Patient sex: M
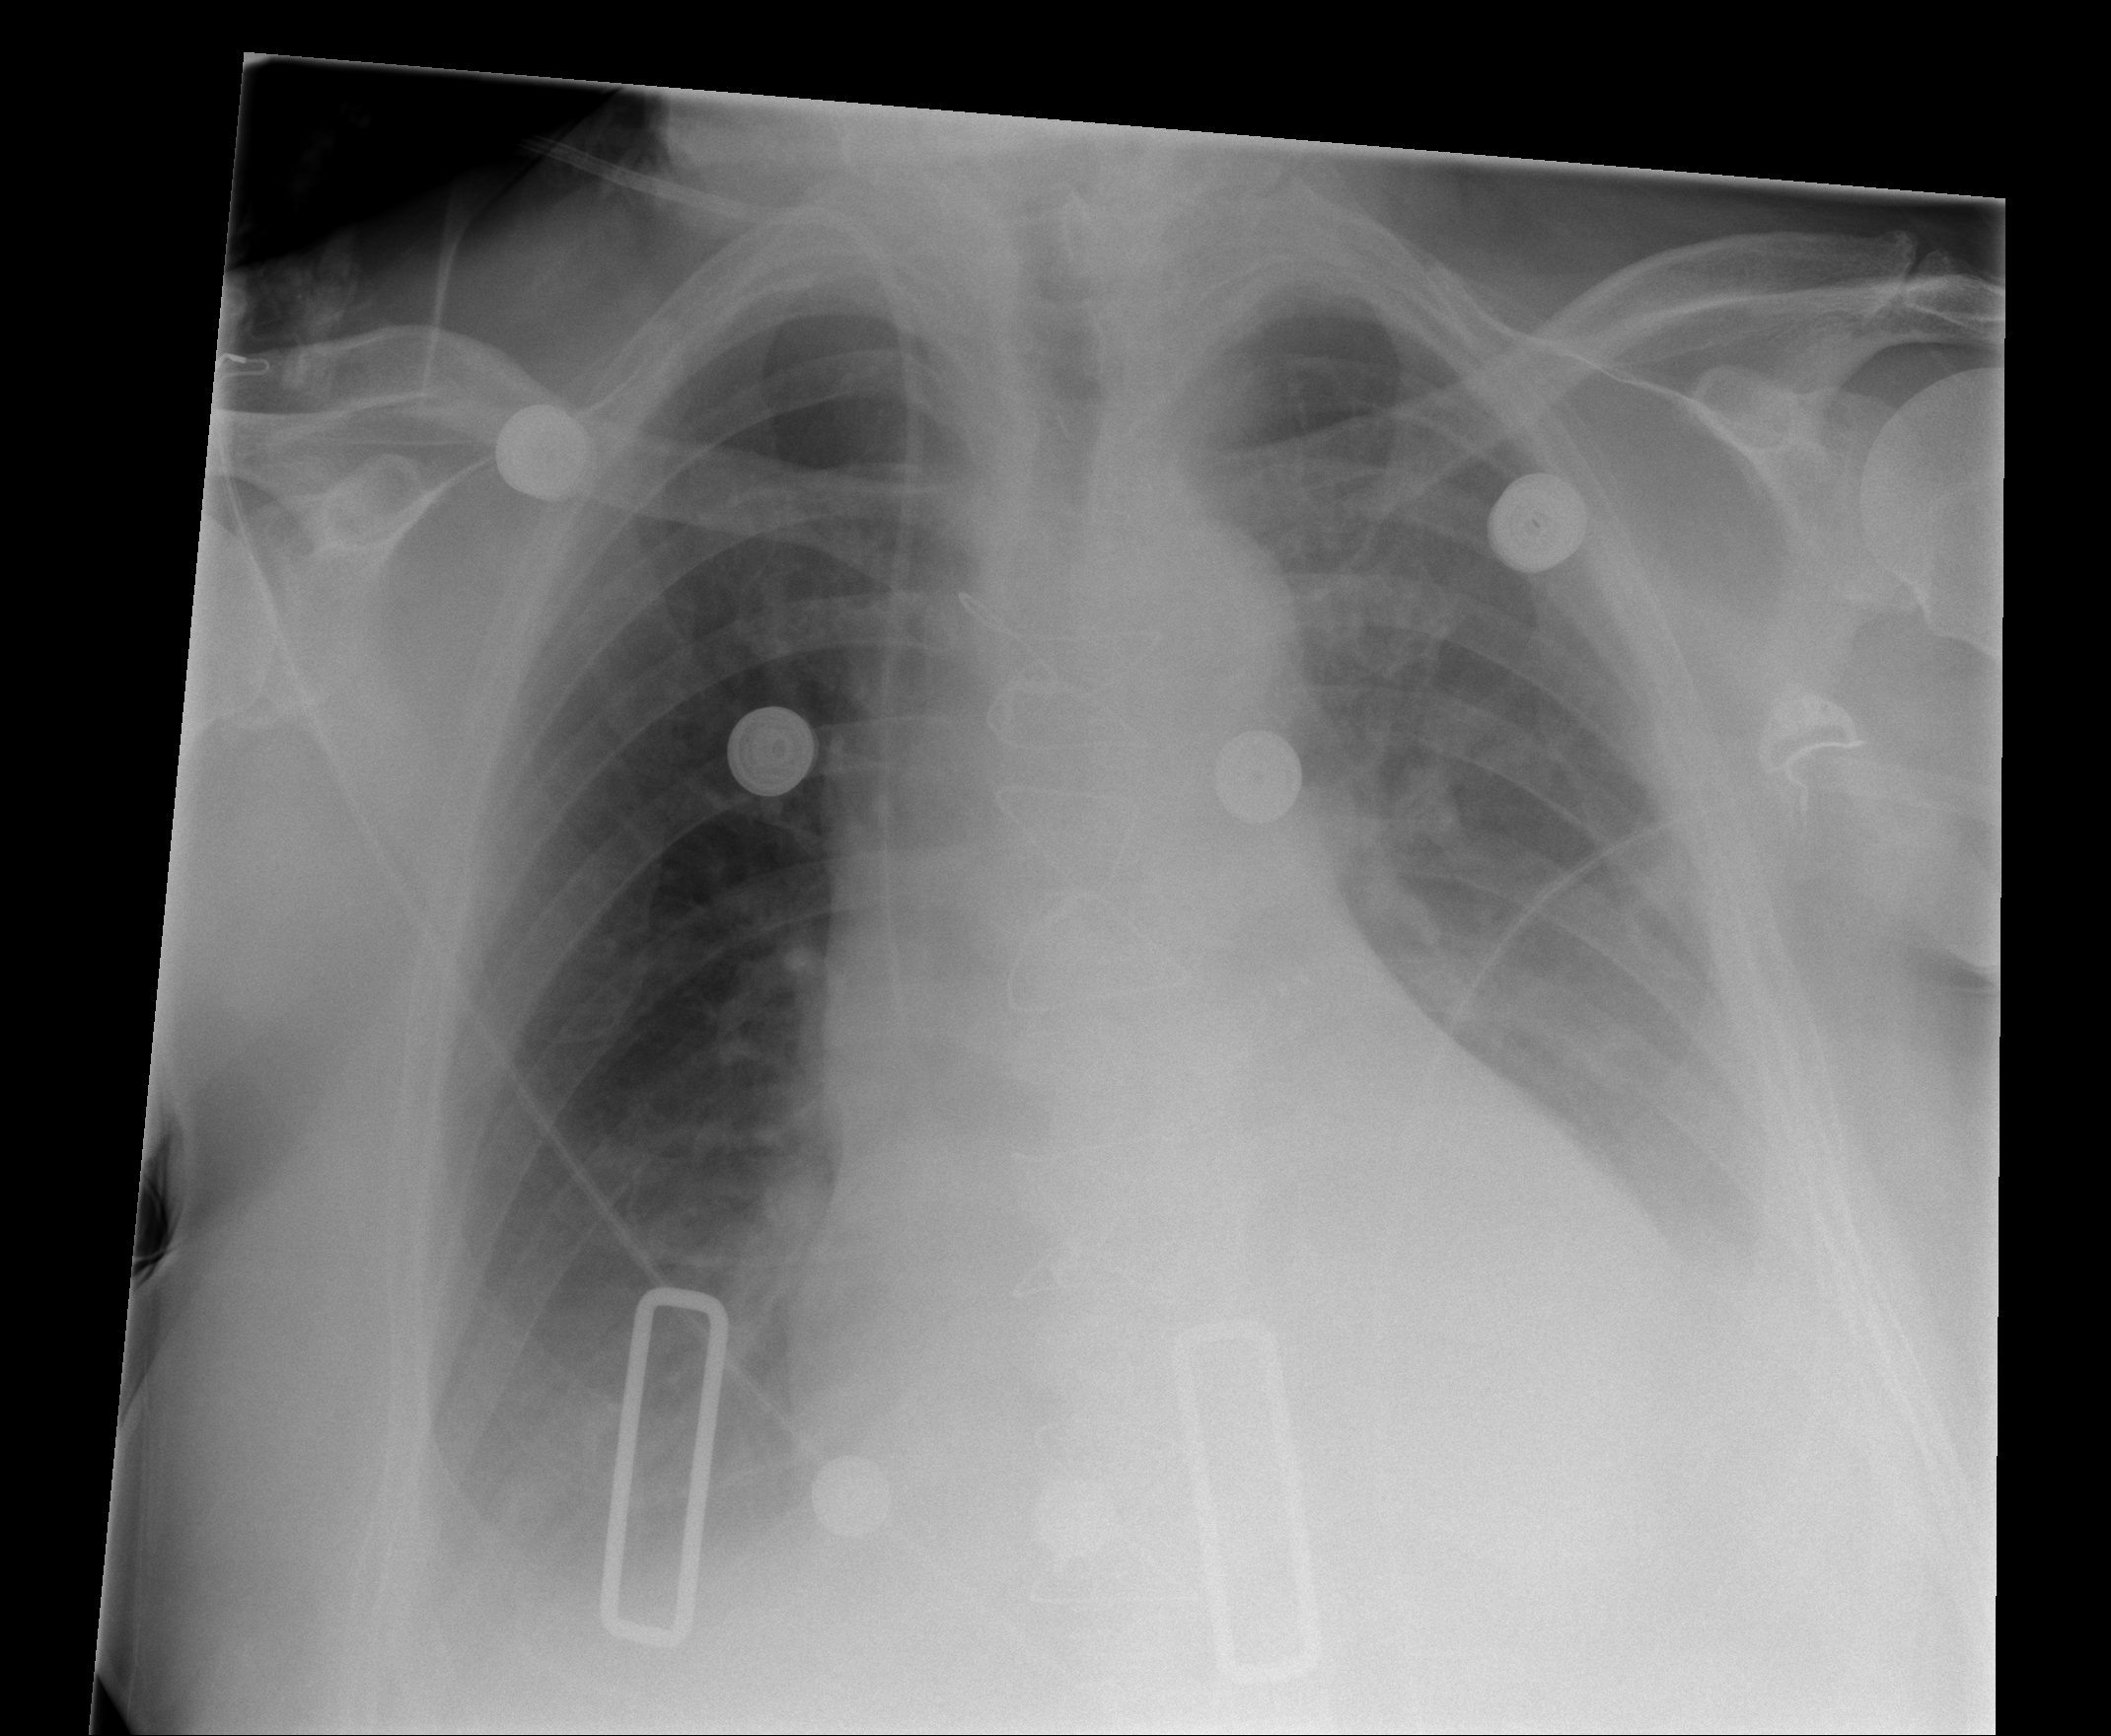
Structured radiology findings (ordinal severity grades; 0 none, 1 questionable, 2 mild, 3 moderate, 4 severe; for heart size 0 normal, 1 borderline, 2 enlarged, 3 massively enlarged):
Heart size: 2
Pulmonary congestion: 1
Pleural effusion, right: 2
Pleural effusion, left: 3
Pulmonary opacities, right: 0
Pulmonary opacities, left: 0
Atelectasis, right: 2
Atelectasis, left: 2